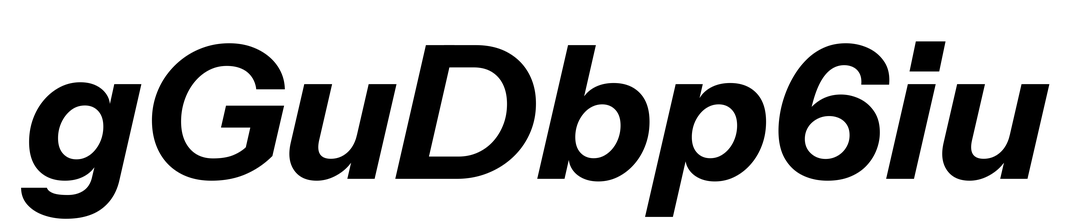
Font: InstrumentSans-Italic_Bold_Italic